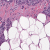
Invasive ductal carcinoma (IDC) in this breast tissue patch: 1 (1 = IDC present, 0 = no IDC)